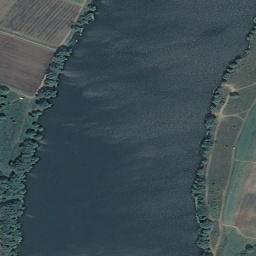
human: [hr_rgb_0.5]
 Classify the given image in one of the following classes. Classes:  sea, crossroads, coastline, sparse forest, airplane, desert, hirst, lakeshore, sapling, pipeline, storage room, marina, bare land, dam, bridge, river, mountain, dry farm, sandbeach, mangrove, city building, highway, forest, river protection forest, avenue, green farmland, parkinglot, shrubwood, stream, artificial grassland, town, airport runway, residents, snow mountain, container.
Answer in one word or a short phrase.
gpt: river